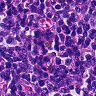
Metastatic tissue present: no